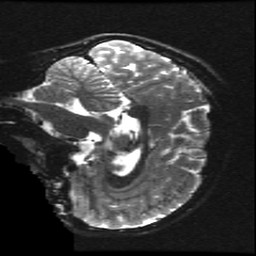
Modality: T2w
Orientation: sagittal
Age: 10
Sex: male
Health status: ill
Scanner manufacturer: ge
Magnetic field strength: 3 T
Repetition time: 7.5 s
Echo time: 0.1015 s